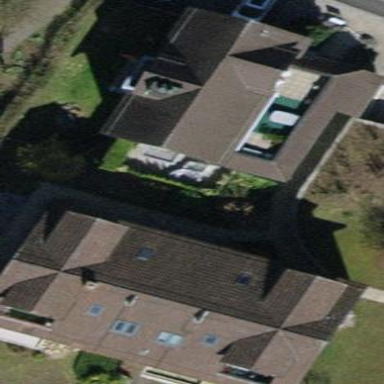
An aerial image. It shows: Building with pitched roof.